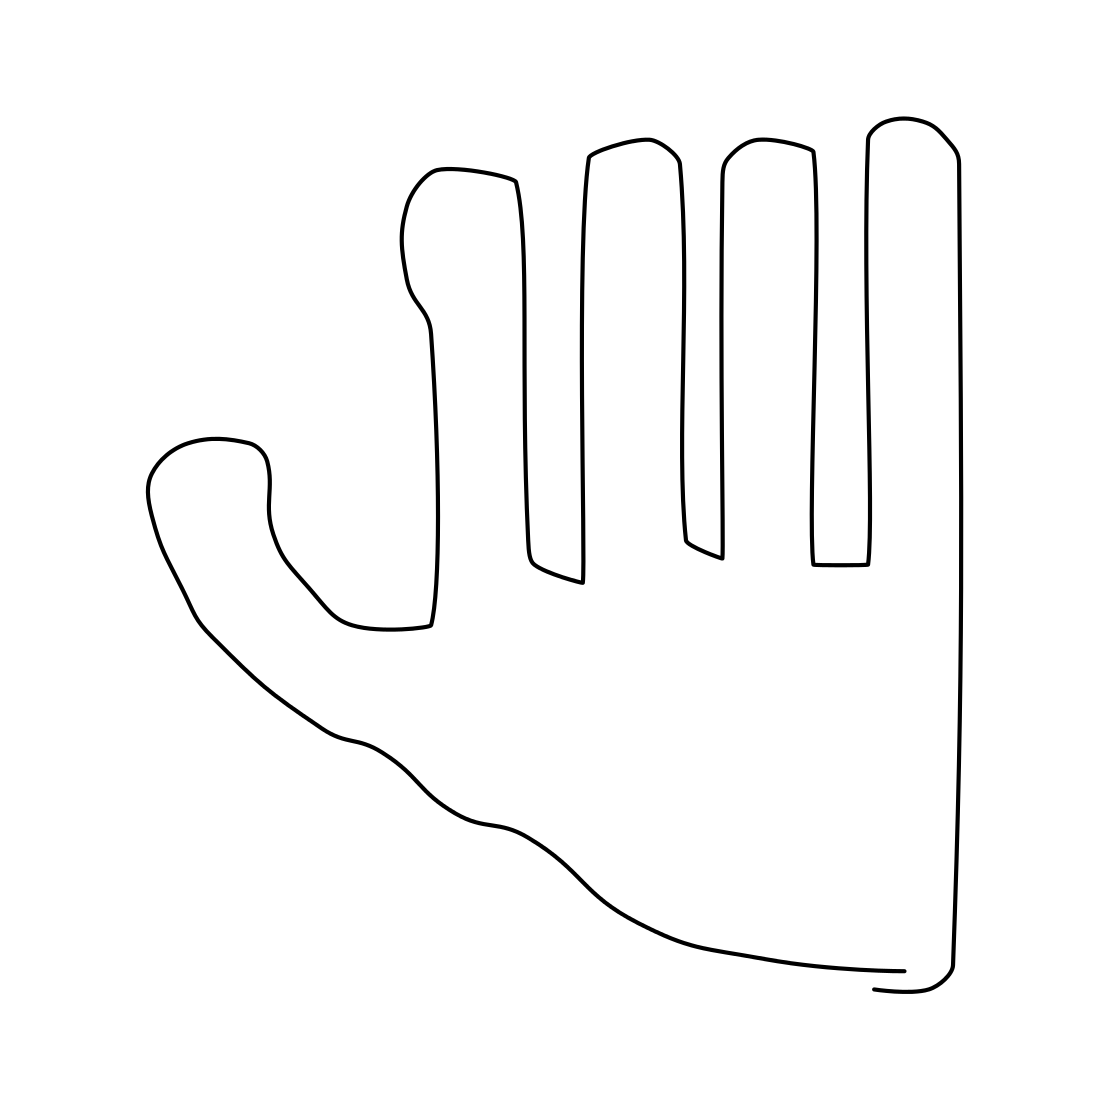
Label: hand